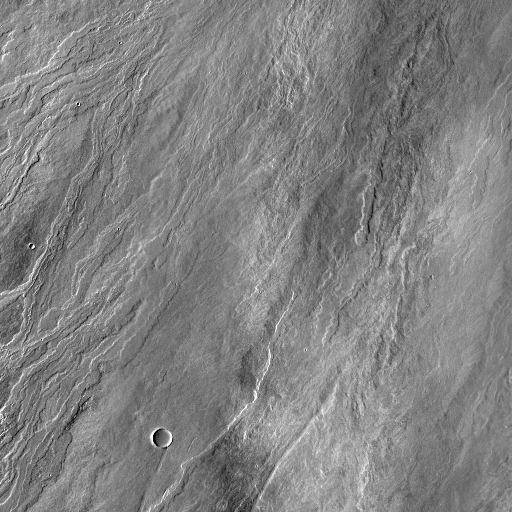
Crater classes present: Background, Other